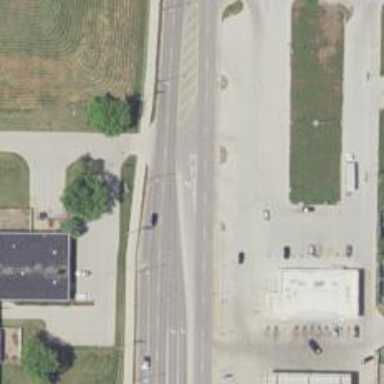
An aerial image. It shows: Road marking featuring gore chevron.